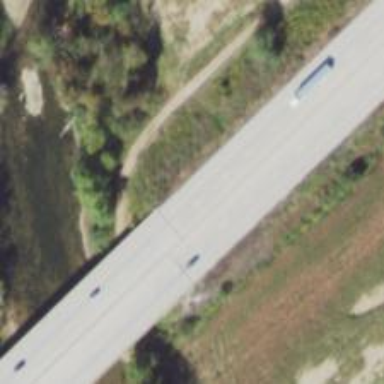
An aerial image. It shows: Trunk highway with expressway features.